Field crop: maize
Growth stage: 2
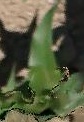
Species: maize